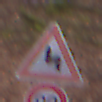
Verkehrszeichen: DoppelkurveZunaechstLinks
Zusatzzeichen unten: Geschwindigkeit80
Umgebung: Outdoor, Nature
Tageszeit: Midday
Wetter: Overcast
Licht: Natural
Jahreszeit: Autumn
Kontrast: LowContrast